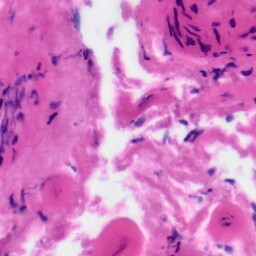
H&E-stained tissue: Tonsil